九年级 · 解析几何
如图, 平面直角坐标系中, 矩形 $A B O C$ 的边 $B O, C O$ 分别在 $x$ 轴, $y$ 轴上, $A$ 点的坐标为 $(-8,6)$, 点 $P$在矩形 $A B O C$ 的内部, 点 $E$ 在 $B O$ 边上, 满足 $\triangle P B E \sim \triangle C B O$, 当 $\triangle A P C$ 是等腰三角形时, $P$ 点坐标为 $\qquad$ .


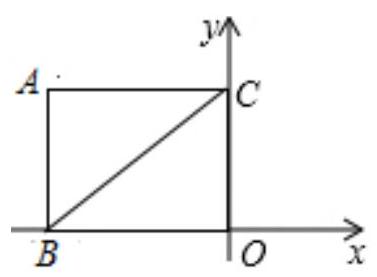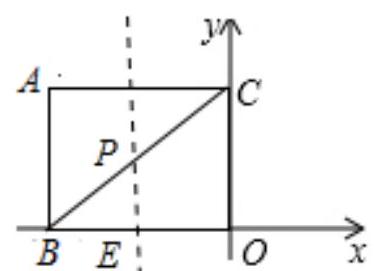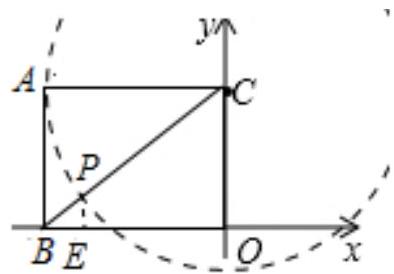
答案:  $\left(-\frac{32}{5}, \frac{6}{5}\right)$ 或 $(-4,3)$

解析: 解: $\because$ 点 $P$ 在矩形 $A B O C$ 的内部, 且 $\triangle A P C$ 是等腰三角形,

$\therefore P$ 点在 $A C$ 的垂直平分线上或在以点 $C$ 为圆心 $A C$ 为半径的圆弧上;

(1) 当 $P$ 点在 $A C$ 的垂直平分线上时, 点 $P$ 同时在 $B C$ 上, $A C$ 的垂直平分线与 $B O$的交点即是 $E$, 如图1所示:

图 1

$\because P E \perp B O, C O \perp B O$,

$\therefore P E / / C O$,

$\therefore \triangle P B E \backsim \triangle C B O$,

$\because$ 四边形 $A B O C$ 是矩形, $A$ 点的坐标为 $(-8,6)$,

$\therefore$ 点 $P$ 横坐标为 $-4, O C=6, B O=8, B E=4$,

$\because \triangle P B E \sim \triangle C B O$,

$\therefore \frac{P E}{C O}=\frac{B E}{B O}$, 即 $\frac{P E}{6}=\frac{4}{8}$,

解得: $P E=3$,

$\therefore$ 点 $P(-4,3)$;

(2) $P$ 点在以点 $C$ 为圆心 $A C$ 为半径的圆弧上, 圆弧与 $B C$ 的交点为 $P$,过点 $P$ 作 $P E \perp B O$ 于 $E$, 如图2所示:

图 2
$\because C O \perp B O$,

$\therefore P E / / C O$,

$\therefore \triangle P B E \backsim \triangle C B O$,

$\because$ 四边形 $A B O C$ 是矩形, $A$ 点的坐标为 $(-8,6)$,

$\therefore A C=B O=8, C P=8, A B=O C=6$,

$\therefore B C=\sqrt{B O^{2}+O C^{2}}=\sqrt{8^{2}+6^{2}}=10$,

$\therefore B P=2$,

$\because \triangle P B E \backsim \triangle C B O$,

$\therefore \frac{P E}{C O}=\frac{B E}{B O}=\frac{B P}{B C}$, 即: $\frac{P E}{6}=\frac{B E}{8}=\frac{2}{10}$,

解得: $P E=\frac{6}{5}, B E=\frac{8}{5}$,

$\therefore O E=8-\frac{8}{5}=\frac{32}{5}$,

$\therefore$ 点 $P\left(-\frac{32}{5}, \frac{6}{5}\right)$;

综上所述: 点 $P$ 的坐标为: $\left(-\frac{32}{5}, \frac{6}{5}\right)$ 或 $(-4,3)$;

故答案为: $\left(-\frac{32}{5}, \frac{6}{5}\right)$ 或 $(-4,3)$.

由题意得出 $P$ 点在 $A C$ 的垂直平分线上或在以点 $C$ 为圆心 $A C$ 为半径的圆弧上;

(1)当 $P$ 点在 $A C$ 的垂直平分线上时, 点 $P$ 同时在 $B C$ 上, $A C$ 的垂直平分线与 $B O$ 的交点即是 $E$, 证出 $P E / / C O$,则 $\triangle P B E \sim \triangle C B O$, 由已知得出点 $P$ 横坐标为 $-4, O C=6, B O=8, B E=4$, 由相似对应边成比例得出 $P E=3$ 即可得出结果;

(2) $P$ 点在以点 $C$ 为圆心 $A C$ 为半径的圆弧上, 圆弧与 $B C$ 的交点为 $P$, 过点 $P$ 作 $P E \perp B O$ 于 $E$, 证出 $P E / / C O$,则 $\triangle P B E \sim \triangle C B O$, 由已知得出 $A C=B O=8, C P=8, A B=O C=6$, 由勾股定理得出 $B C=$ $\sqrt{B O^{2}+O C^{2}}=10$, 则 $B P=2$, 由相似对应边成比例得出 $P E=\frac{6}{5}, B E=\frac{8}{5}$, 则 $O E=\frac{32}{5}$ 即可得出结果.本题考查了相似三角形的判定与性质、矩形的性质、等腰三角形的判定与性质、坐标与图形的性质、平行线的判定、勾股定理、分类讨论等知识，熟练掌握相似三角形与等腰三角形的判定与性质是解题的关键.